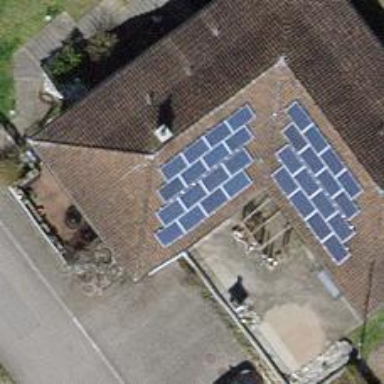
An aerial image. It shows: Solar power generator with photovoltaic panels.